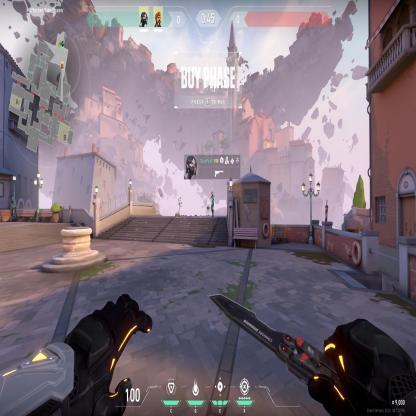
Label: dropped spike ; teammate